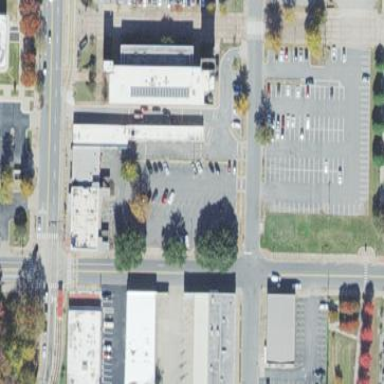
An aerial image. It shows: Commercial building.